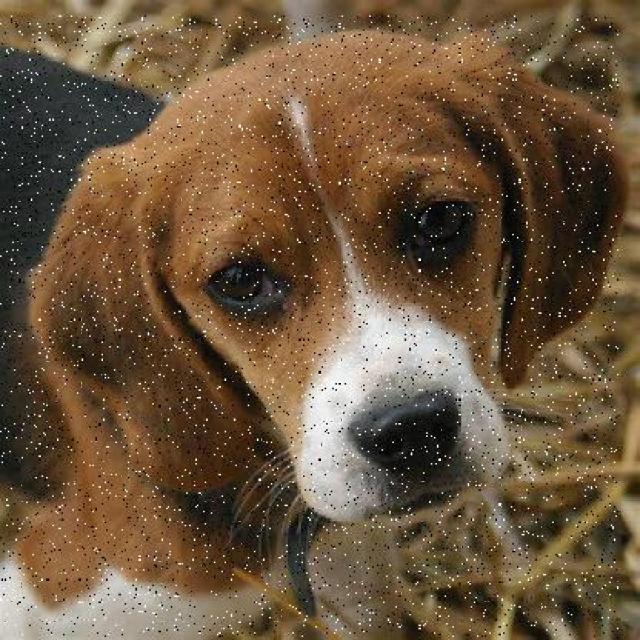
Healthy canine skin — no visible lesions, inflammation, or abnormalities. The skin and coat appear normal.